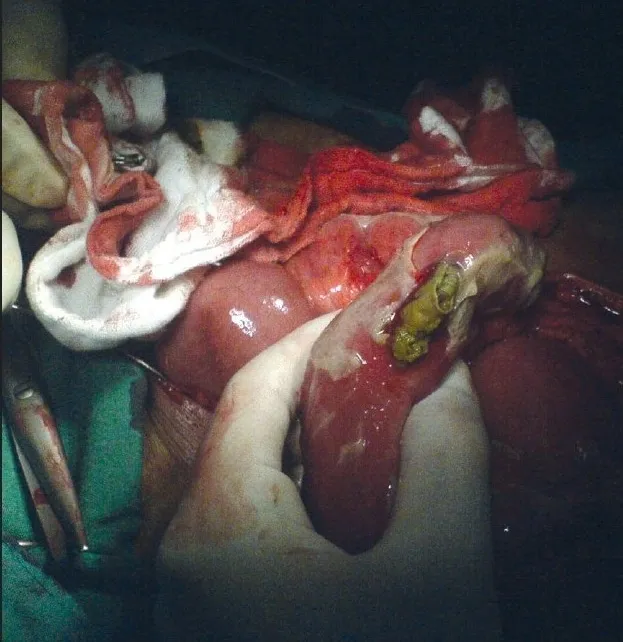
Paper found at the site of intestinal perforation.
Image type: medical_photograph (other_medical_photograph)